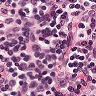
Metastatic tissue present: no